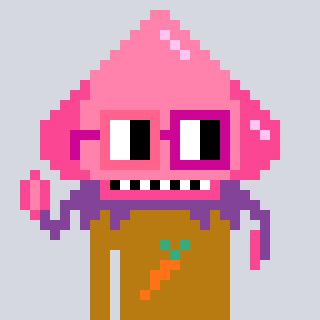
a pixel art character with square pink and red glasses, a squid-shaped head and a gold-colored body on a cool background